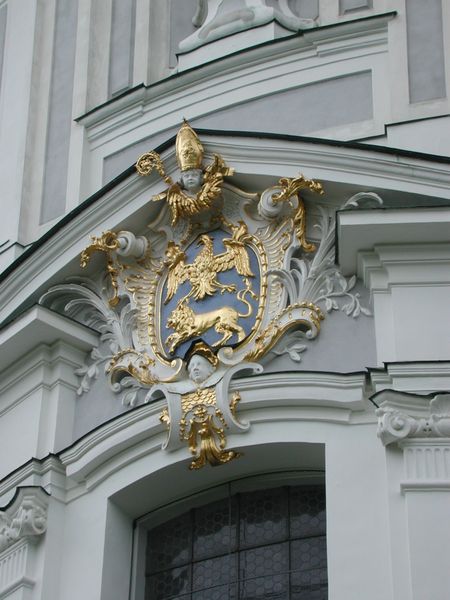
Titel: Klosterkirche Diessen am Ammersee
Künstler: Johann Michael Fischer
Standort: Dießen am Ammersee, St. Mariä Himmelfahrt (EU - D - Bayern)
Schlagwörter: adler, blau, blätter, flügel, kopf, weiß, fenster, hell, marmor, schwarz, säule, tür, gebäude, architektur, gesicht, kirche, gold, kind, relief, fassade, giebel, bischof, papst, detail, stuck, foto, vergoldet, palast, scheibe, soldat, helm, rom, kapitell, portal, wappen, sims, putz, voluten, blattwerk, mitra, tiara, löwe, volute, wien, siegel, emblem, akanthus, tympanon, kurfürst, krummstab, acanthus